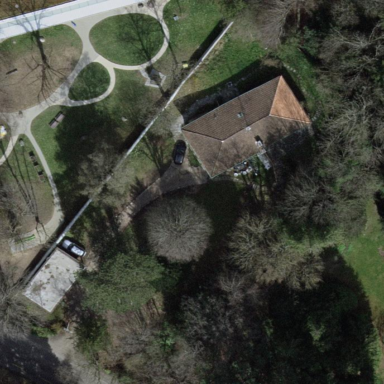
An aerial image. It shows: Garden enclosed by fence.